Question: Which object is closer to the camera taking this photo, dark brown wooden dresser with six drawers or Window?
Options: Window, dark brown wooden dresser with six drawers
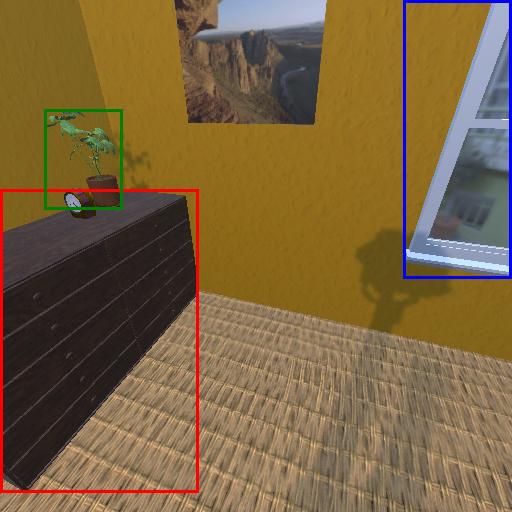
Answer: Window